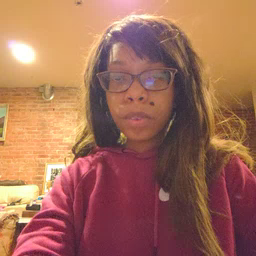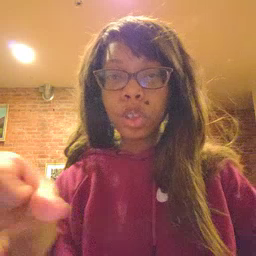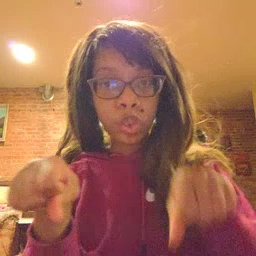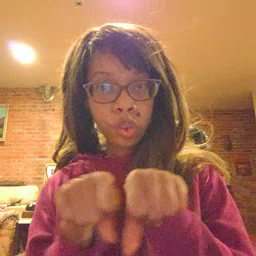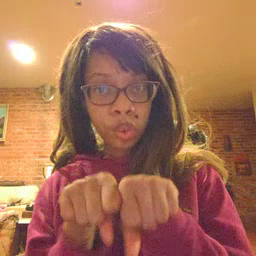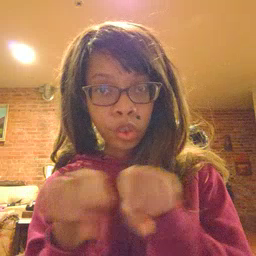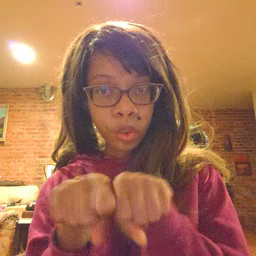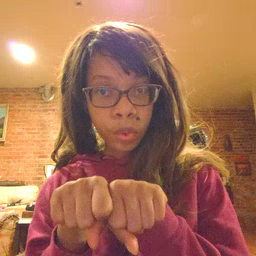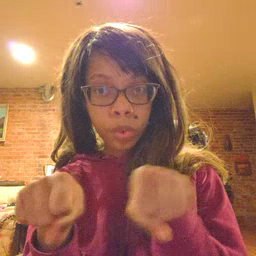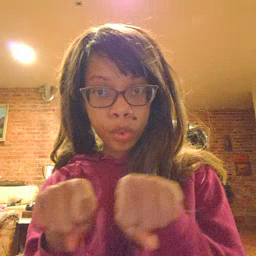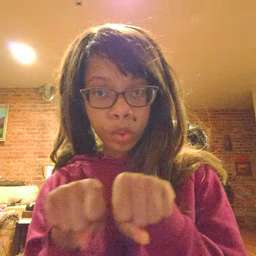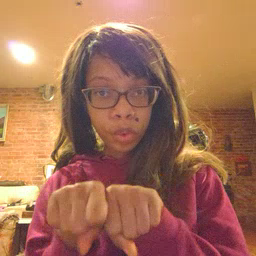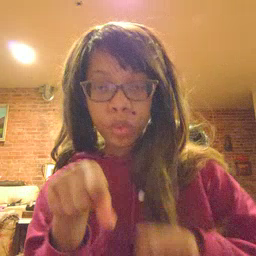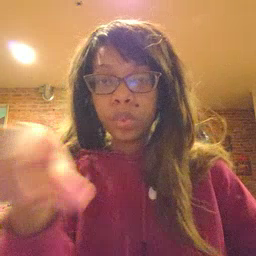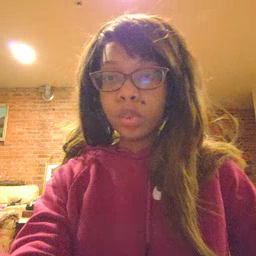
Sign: shoe